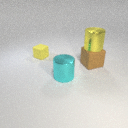
large brown rubber cube to the right of large cyan metal cylinder